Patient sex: M
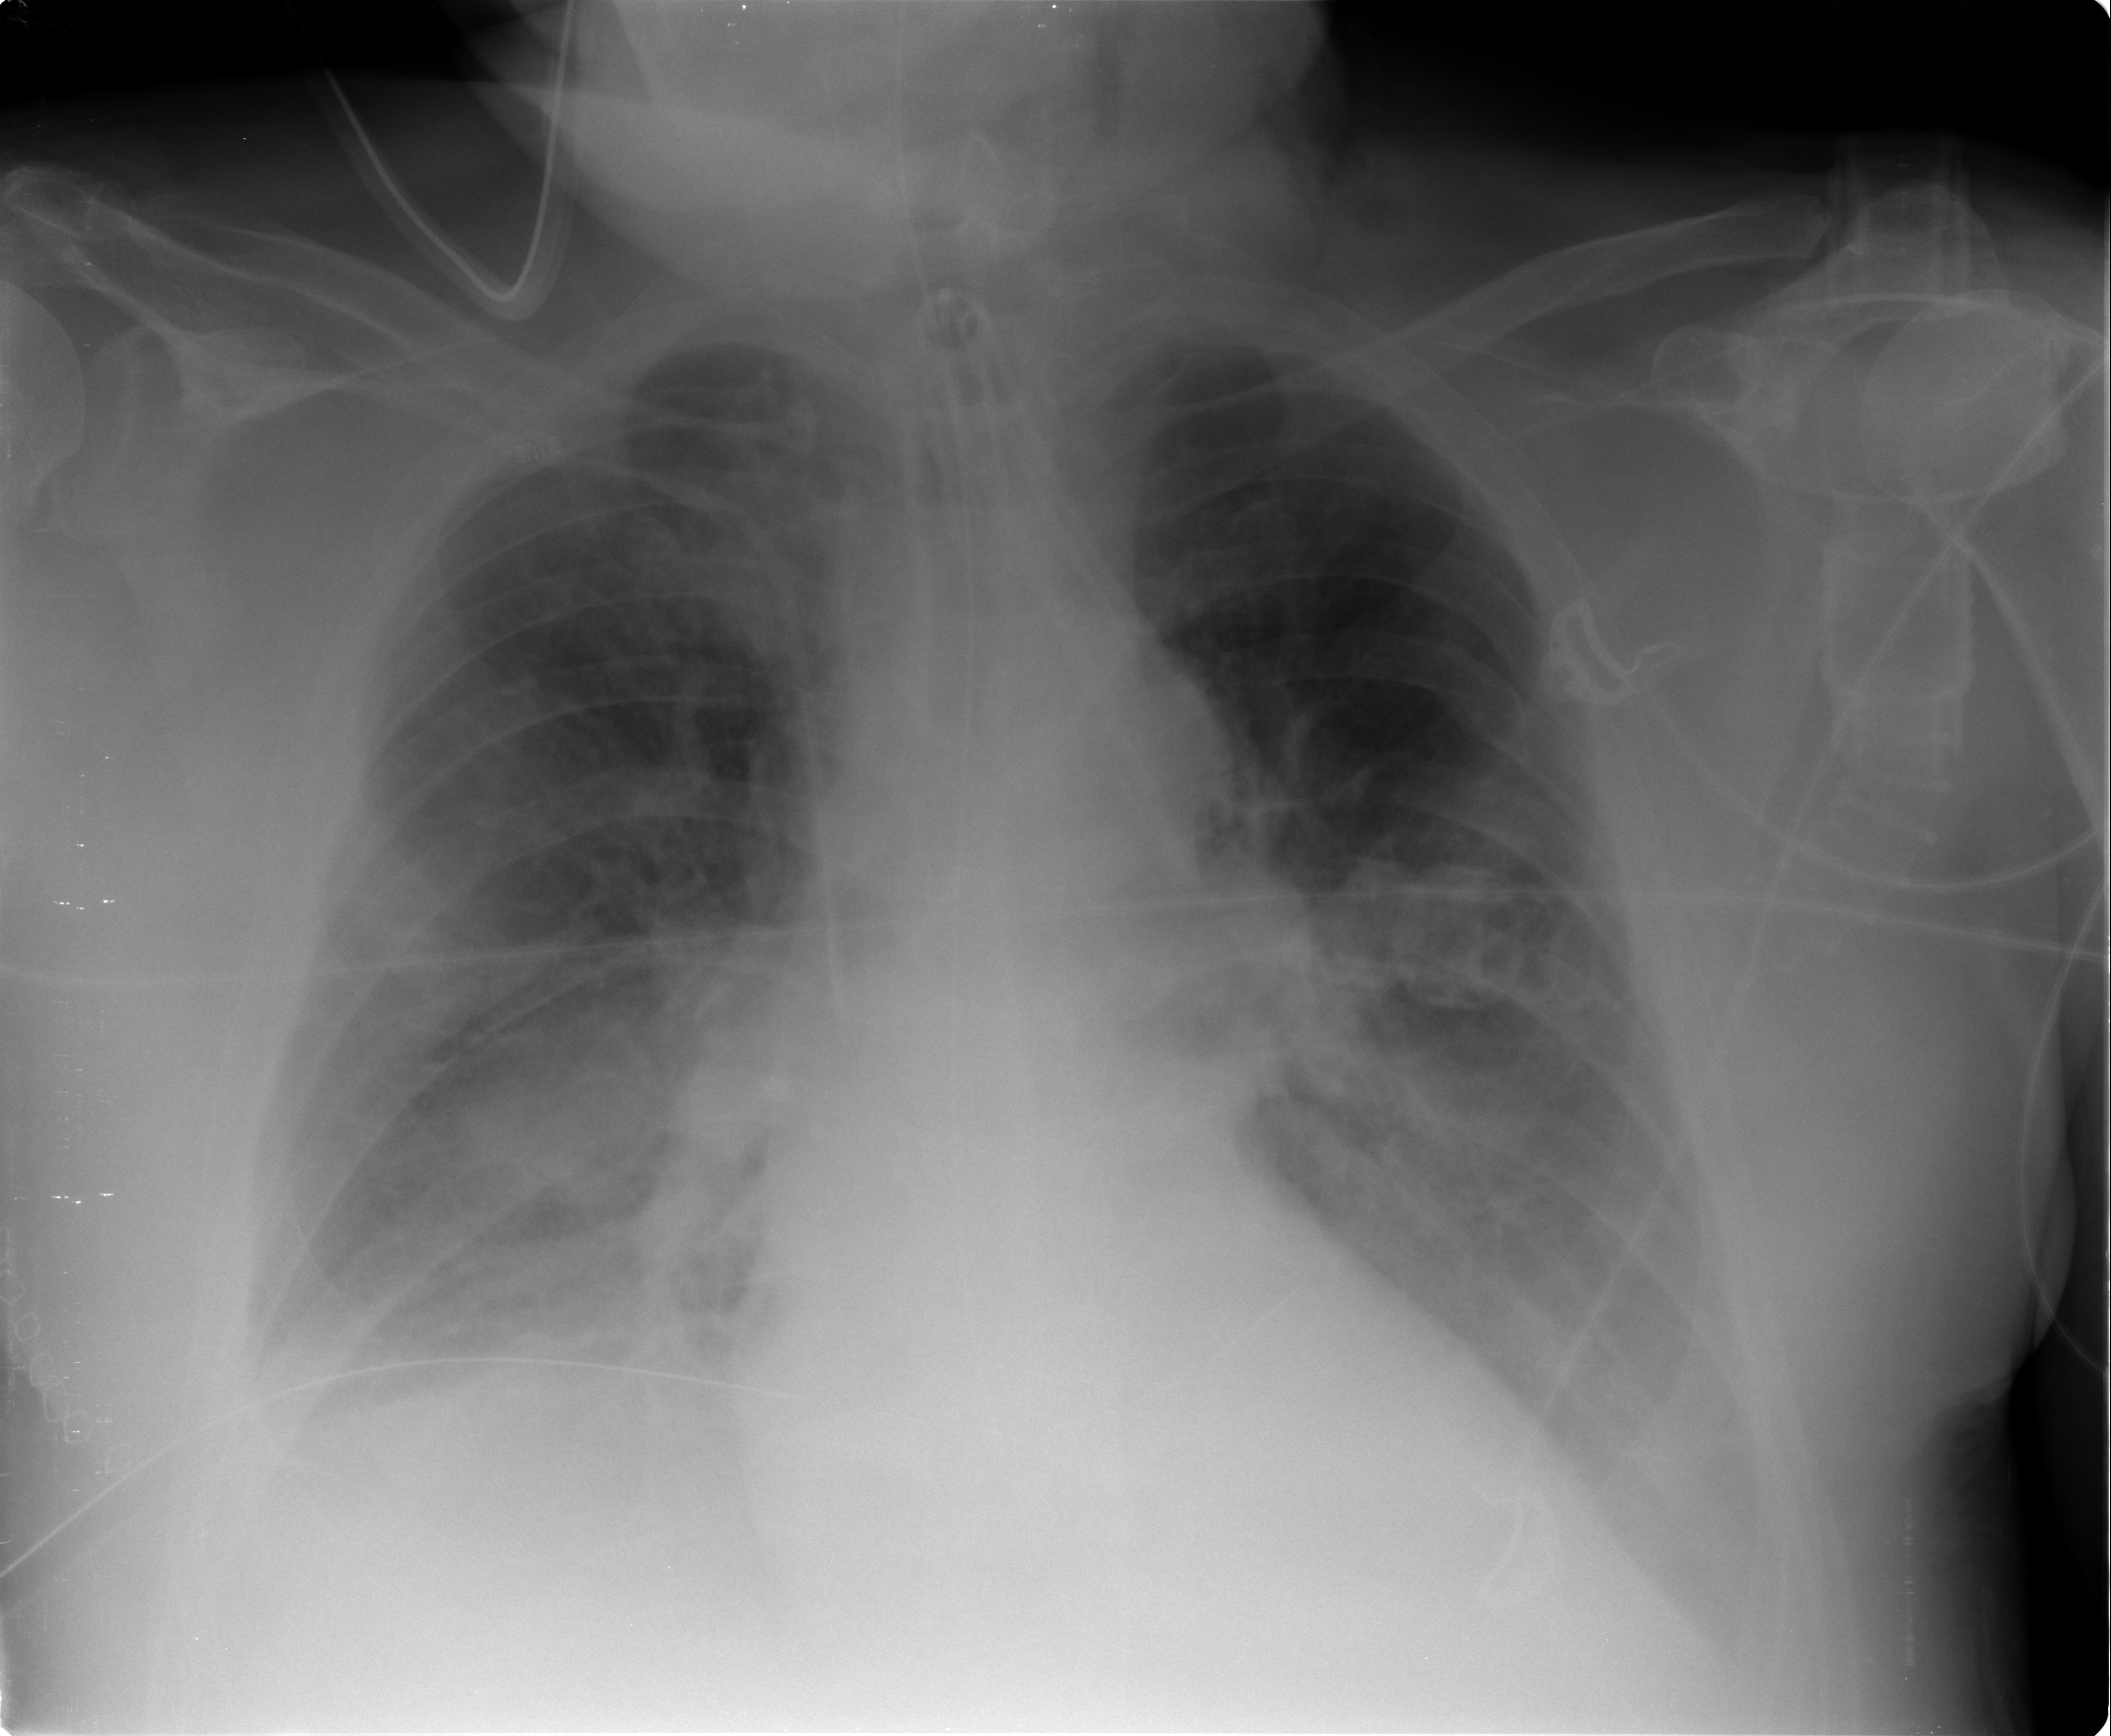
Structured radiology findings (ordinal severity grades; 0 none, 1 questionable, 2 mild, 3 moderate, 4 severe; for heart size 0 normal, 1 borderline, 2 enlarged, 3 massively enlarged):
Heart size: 1
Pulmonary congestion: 2
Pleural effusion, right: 2
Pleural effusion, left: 2
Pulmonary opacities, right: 3
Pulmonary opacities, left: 2
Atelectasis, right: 3
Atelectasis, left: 2